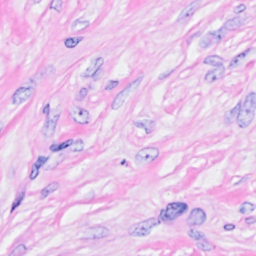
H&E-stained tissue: Breast